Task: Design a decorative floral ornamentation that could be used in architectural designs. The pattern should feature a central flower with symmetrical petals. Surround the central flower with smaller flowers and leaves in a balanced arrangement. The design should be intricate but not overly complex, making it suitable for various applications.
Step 350:
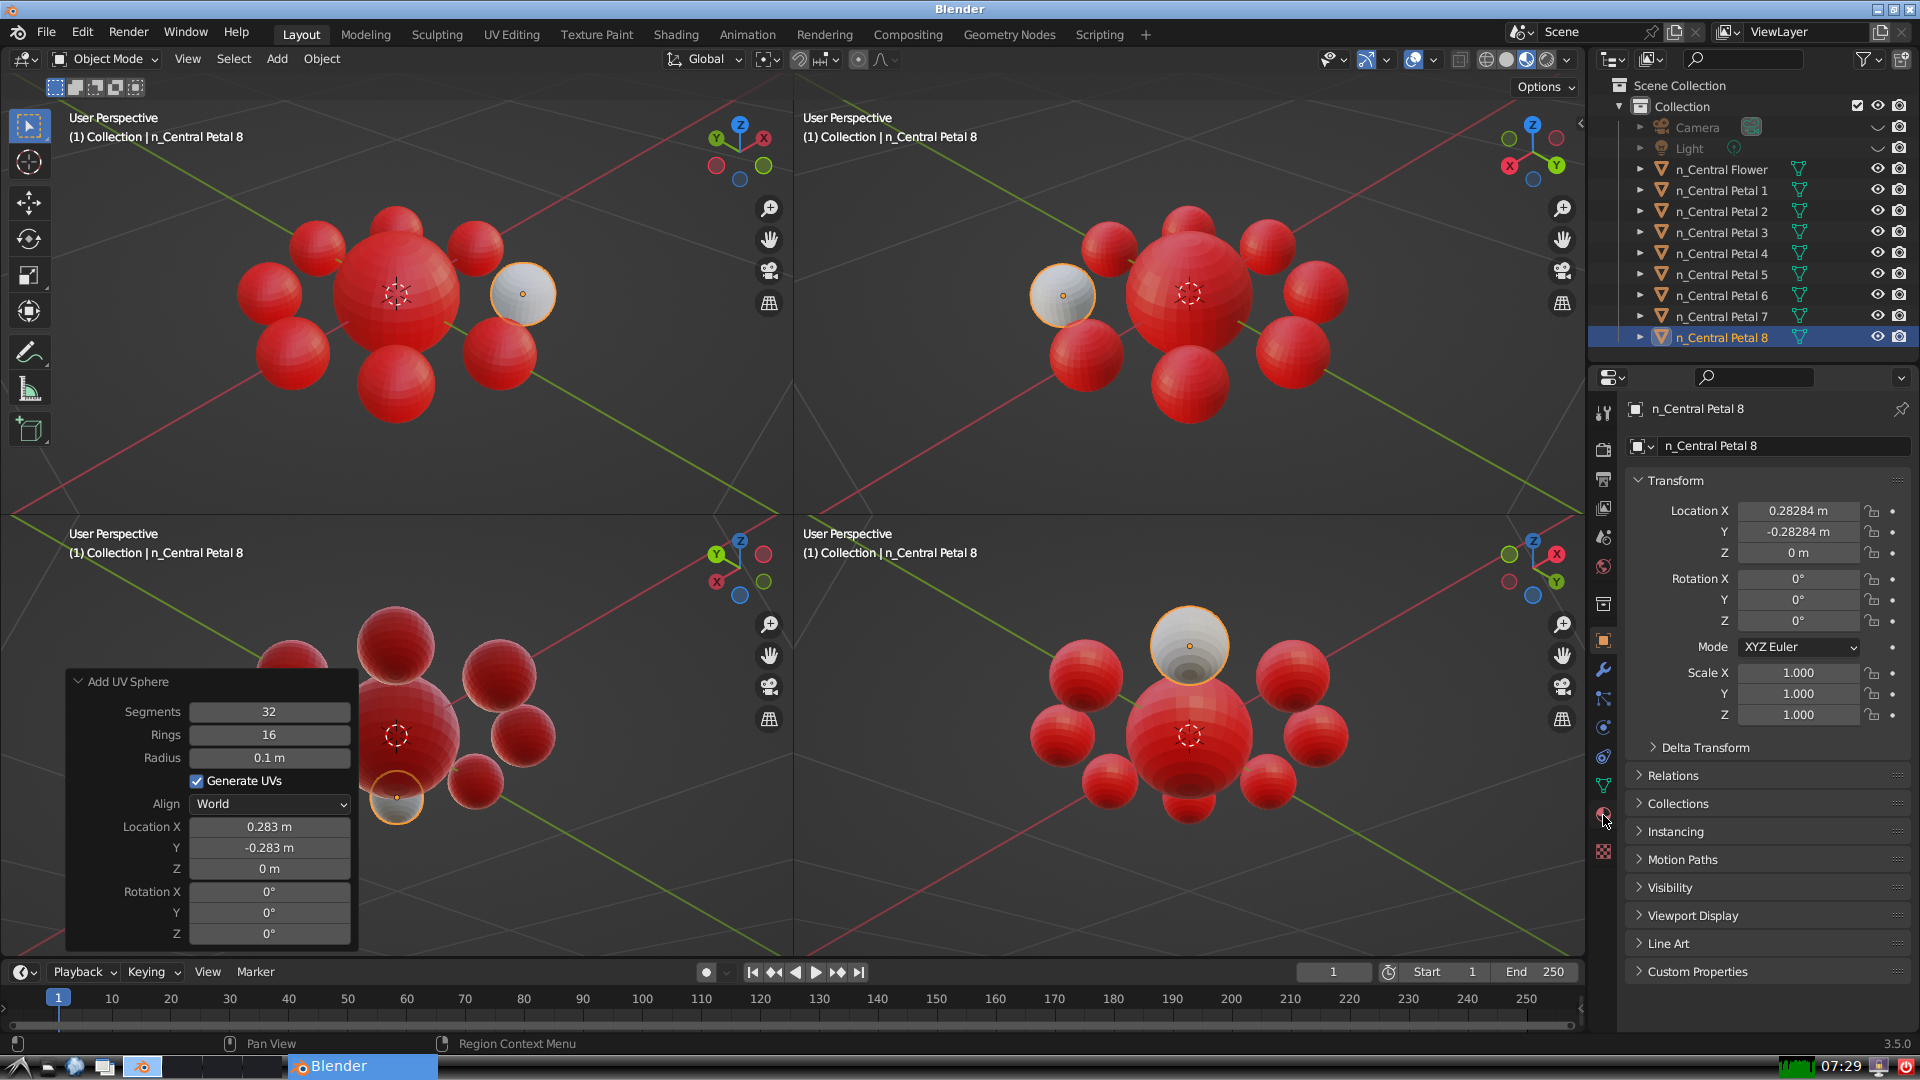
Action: click: no